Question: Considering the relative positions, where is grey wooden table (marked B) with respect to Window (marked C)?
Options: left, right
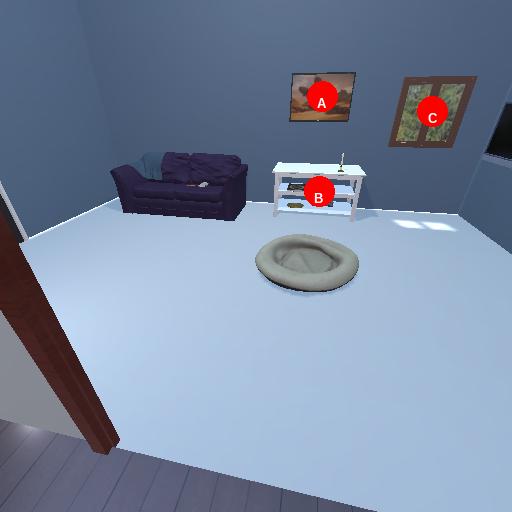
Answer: left